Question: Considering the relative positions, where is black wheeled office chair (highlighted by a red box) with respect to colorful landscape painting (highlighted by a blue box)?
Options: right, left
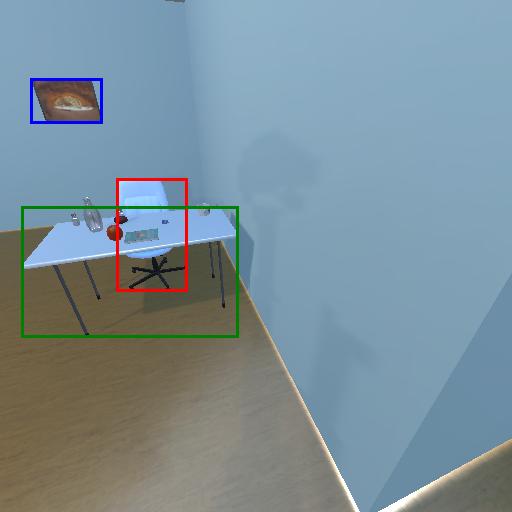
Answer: right